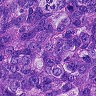
Metastatic tissue present: yes